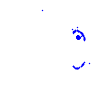
Particle: pion